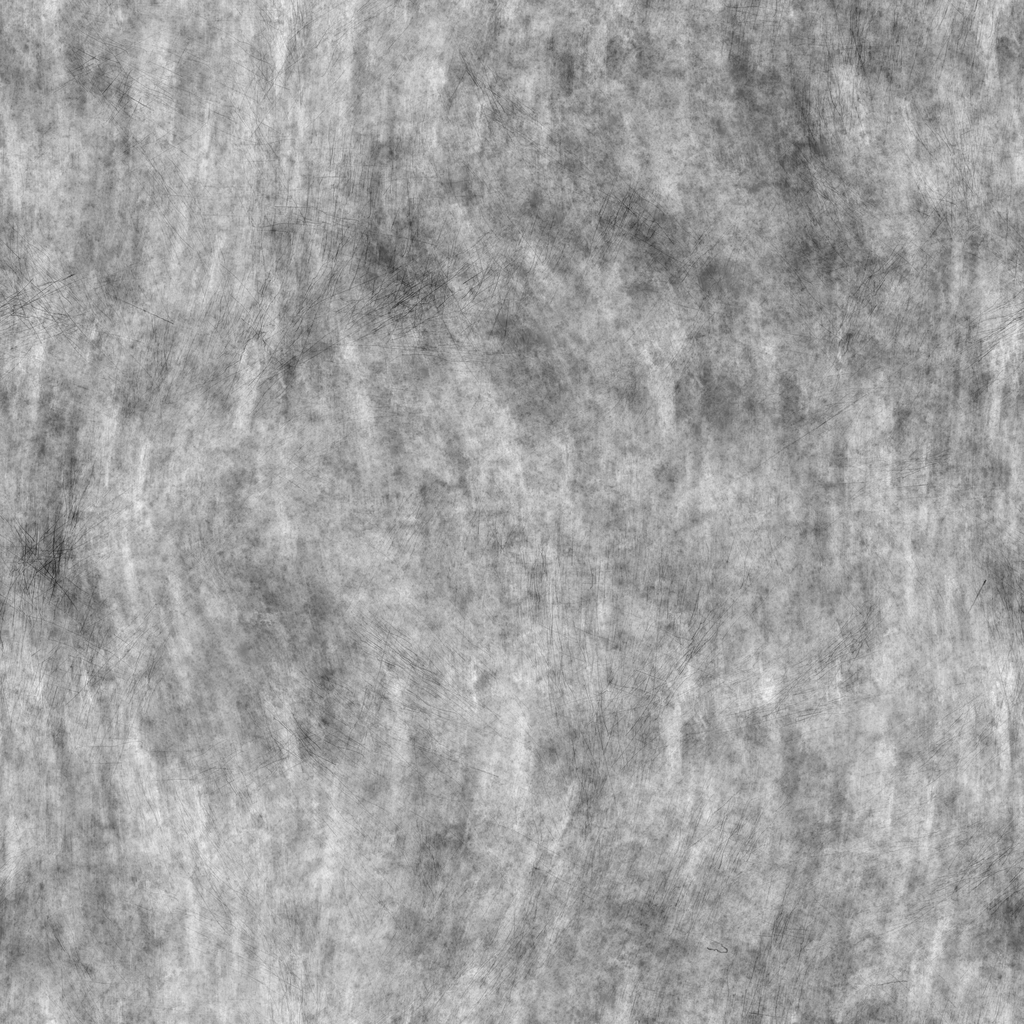
Texture map type: Displacement